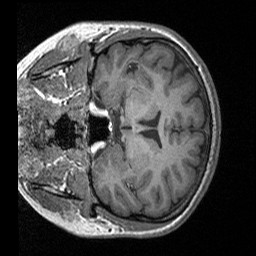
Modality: T1w
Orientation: coronal
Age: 18
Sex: female
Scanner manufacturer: siemens
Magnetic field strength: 3 T
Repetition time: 1.64 s
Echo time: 0.00234 s